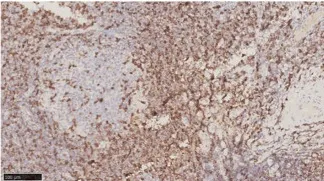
Biopsy and pathology examination of left supraclavicular LNs before chemotherapy after second-line treatment progresses. (D) Immunohistochemical staining showed left supraclavicular LNs expressed CD3.
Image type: pathology (immunostaining)